Field crop: maize
Growth stage: 2
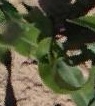
Species: maize